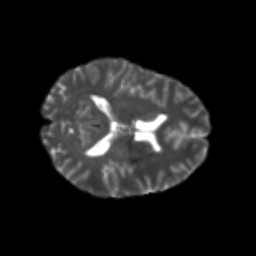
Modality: T2w
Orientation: axial
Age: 21
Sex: male
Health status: healthy
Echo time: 0.074 s